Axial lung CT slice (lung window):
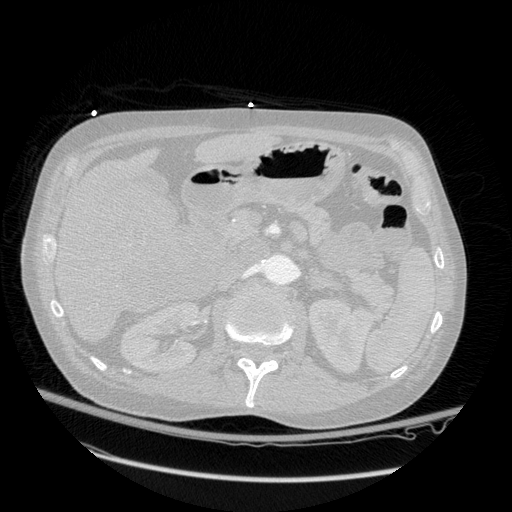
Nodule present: no